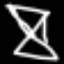
Label: hourglass